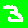
Digit: 3